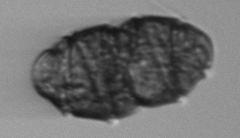
Label: Margalefidinium